Interaction volume radius: 10 \u00c5
Interaction volume height: 40 \u00c5
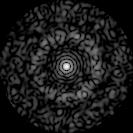
Disorder parameter: 0.8325